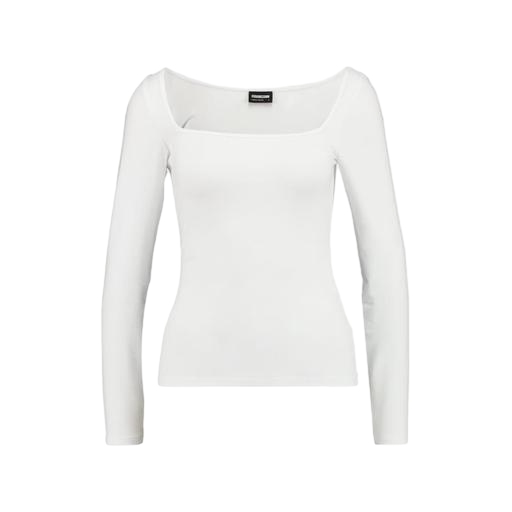
white square-neck top, white long-sleeve top, long-sleeve top, white background